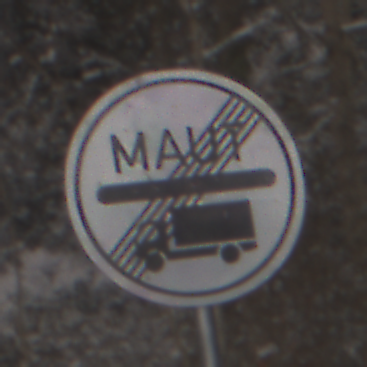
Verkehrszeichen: EndeMautpflicht
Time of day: MorningAfternoon
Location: Outdoor (Nature)
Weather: PartlyCloudy
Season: Winter
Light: Natural